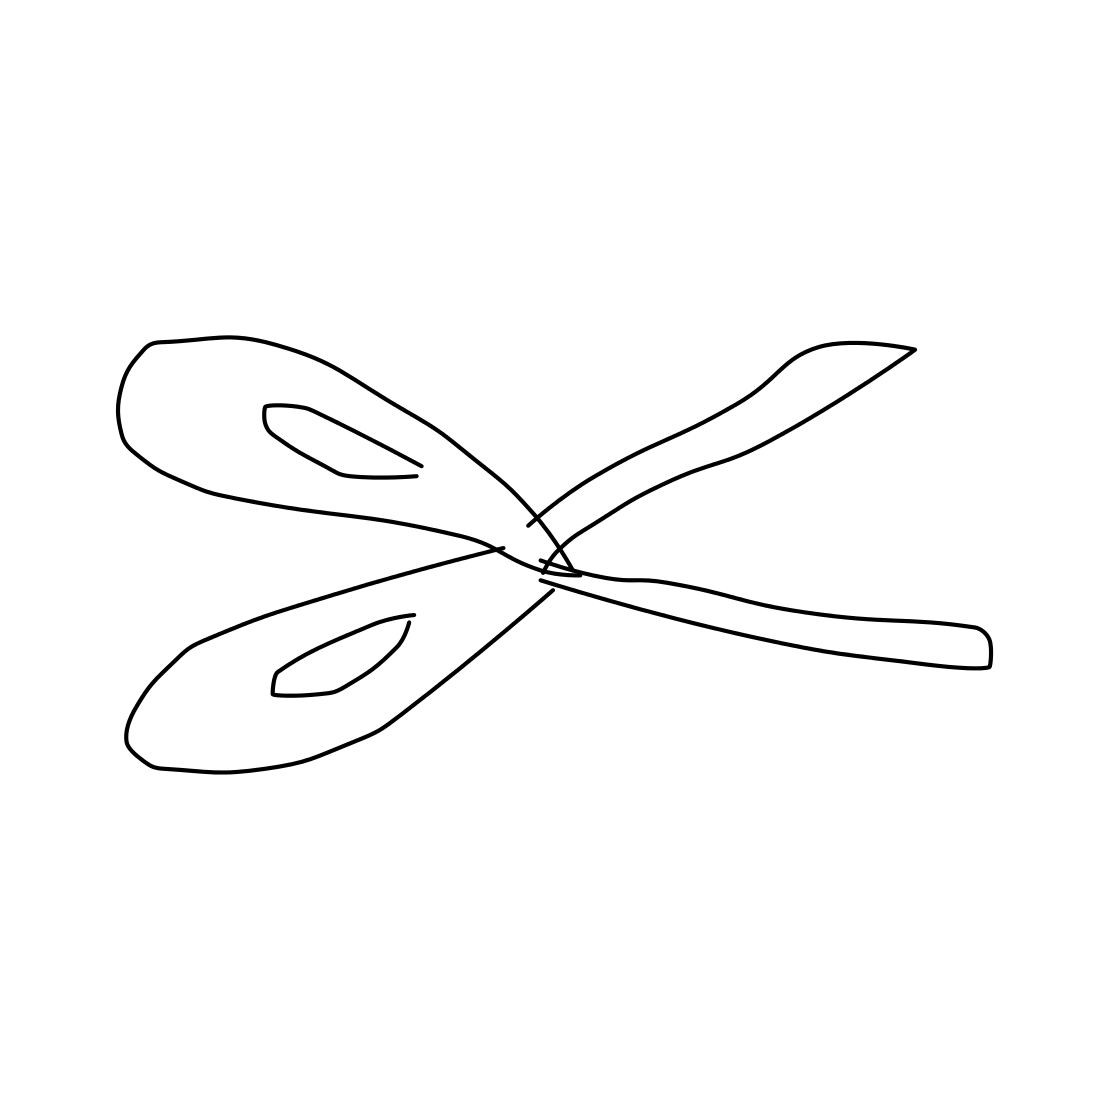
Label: scissors